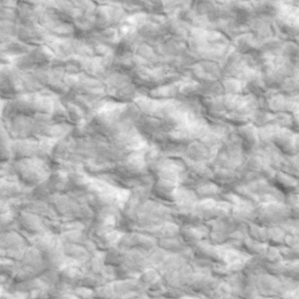
Label: non_frost